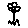
Label: flower